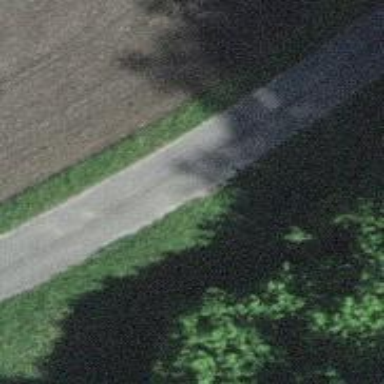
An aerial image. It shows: Service road with grade1 tracktype.